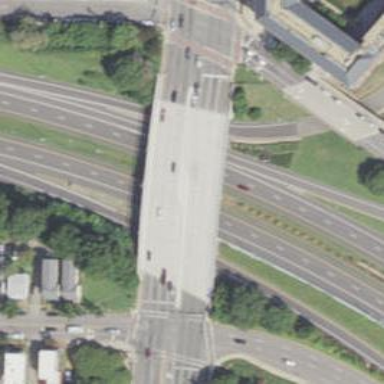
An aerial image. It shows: Trunk road bridge.